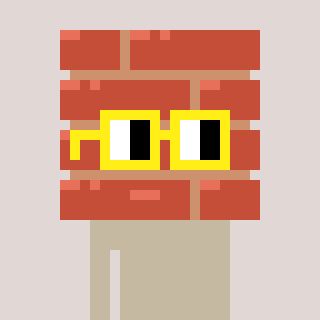
a pixel art character with square yellow glasses, a wall-shaped head and a darkpink-colored body on a warm background